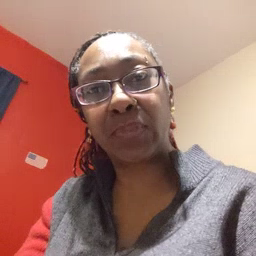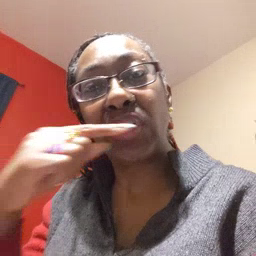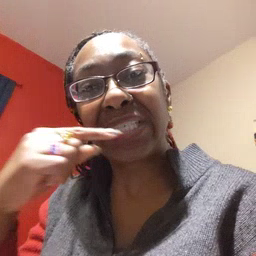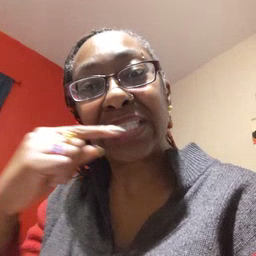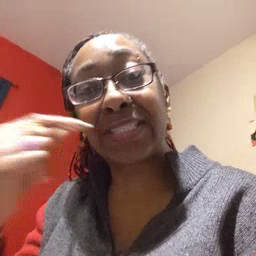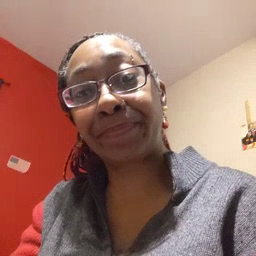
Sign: toothbrush